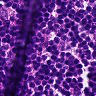
Metastatic tissue present: no